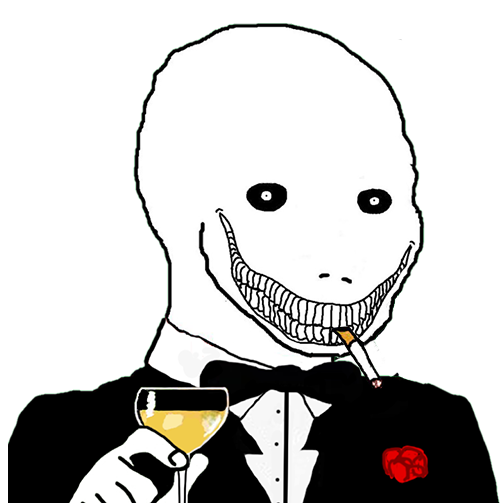
Label: 5_Oomer